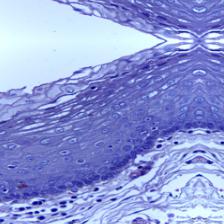
Diagnosis: Normal